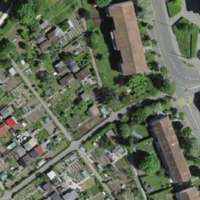
EUNIS habitat code: 53
Species observed at this site:
Chelidonium majus
Portulaca oleracea